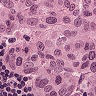
Metastatic tissue present: yes